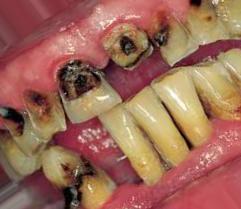
Condition: Caries